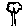
Label: tree